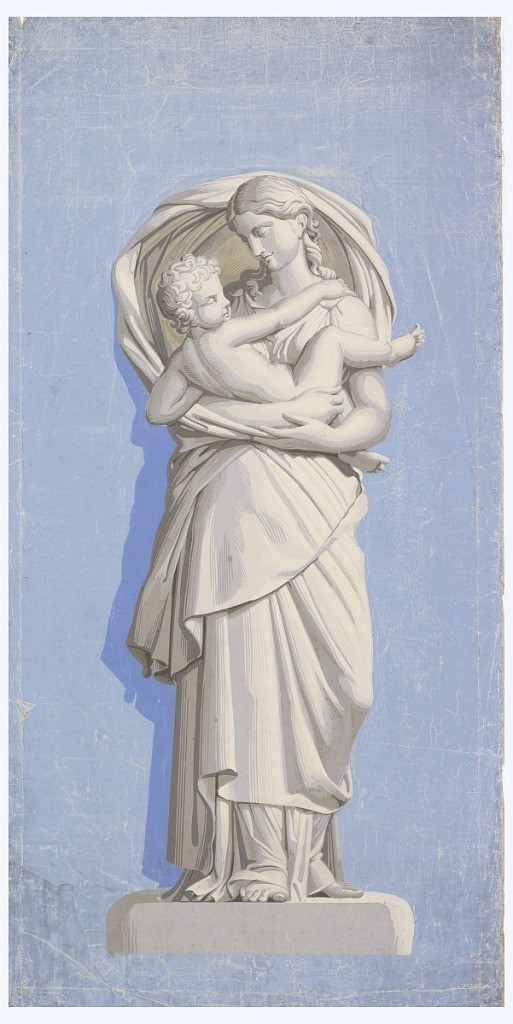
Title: "Mother and Child" from the series "The Ages of Man"
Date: ca. 1850
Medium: Block-printed on machine-made paper
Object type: Decorative panel
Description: Standing figure of woman in flowing robes cradling child in her arms, on stone base. Printed in grisaille on blue ground.